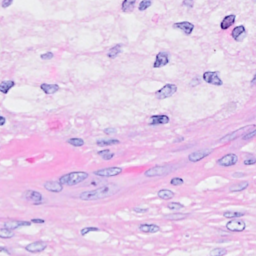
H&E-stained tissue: Breast